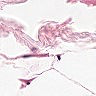
Metastatic tissue present: no